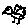
Label: bird